Field crop: tomato
Growth stage: 1
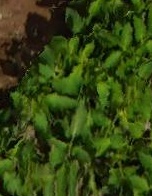
Species: tomato